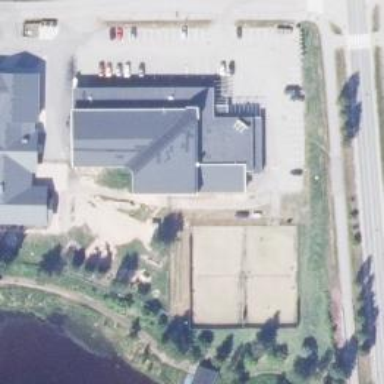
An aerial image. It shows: Sports centre dedicated to swimming activities.